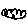
Label: cloud